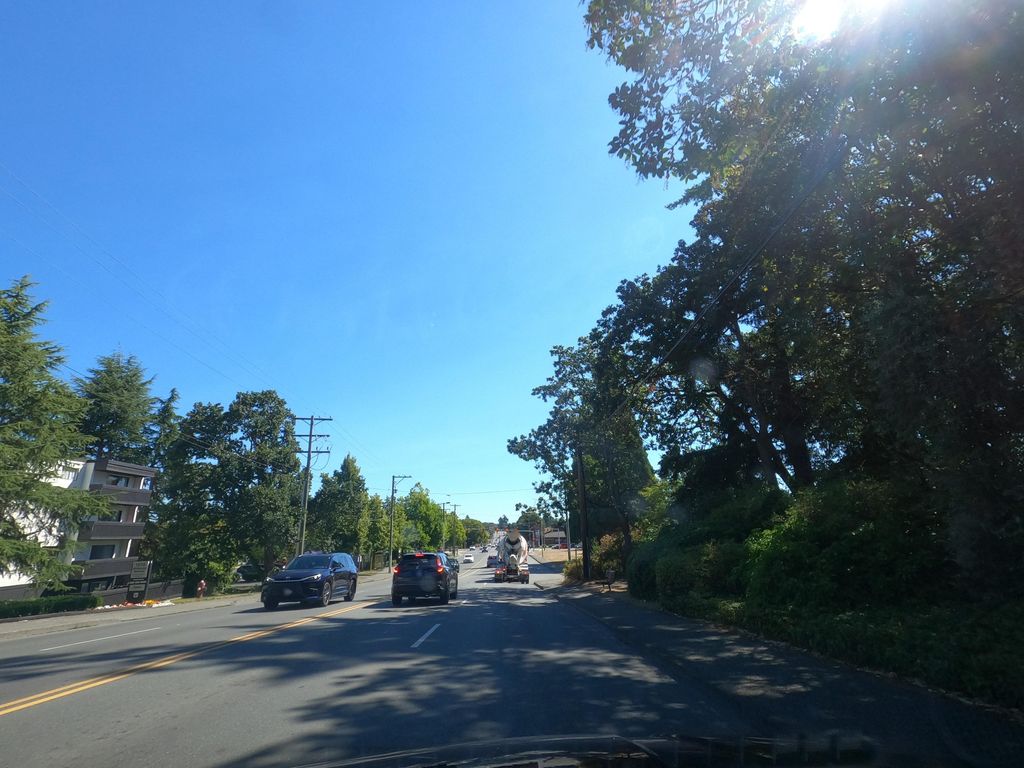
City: victoria